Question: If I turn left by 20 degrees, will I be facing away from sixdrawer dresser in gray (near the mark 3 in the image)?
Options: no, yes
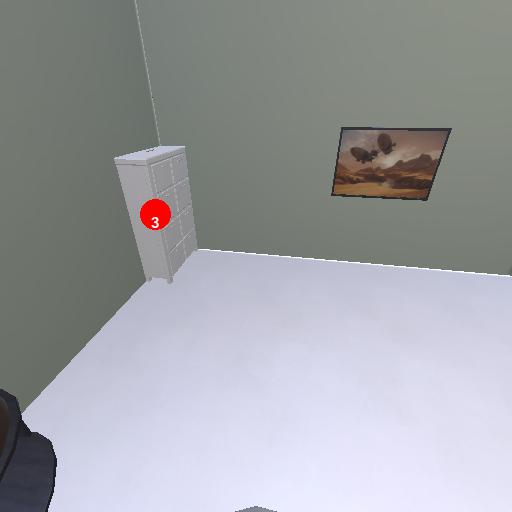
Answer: no